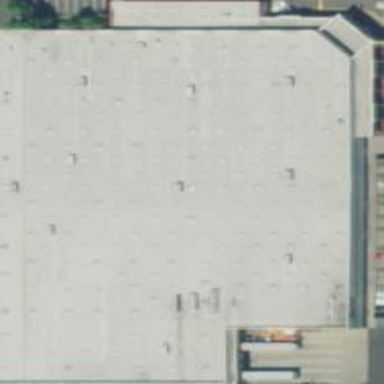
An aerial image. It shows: Retail building that houses wholesale shop.